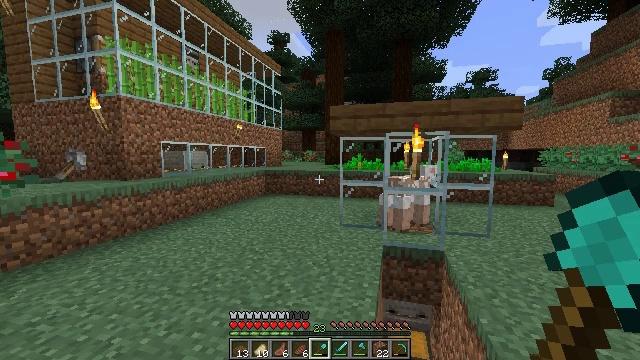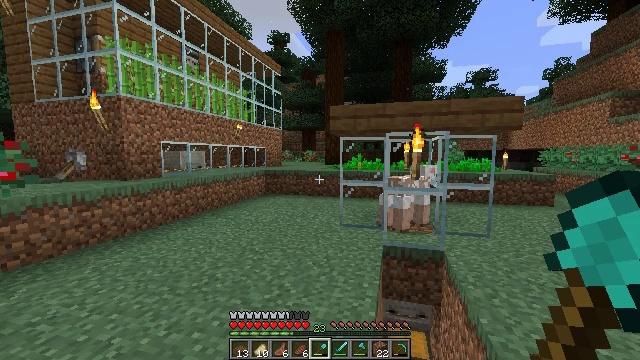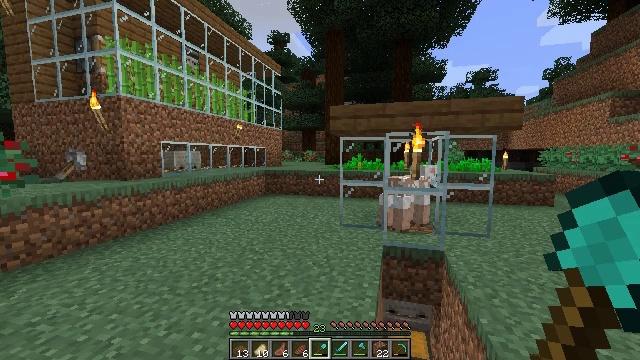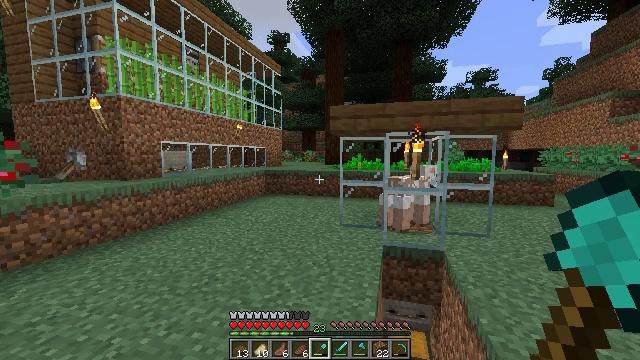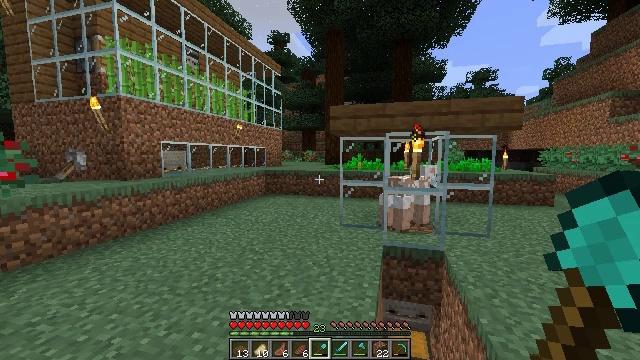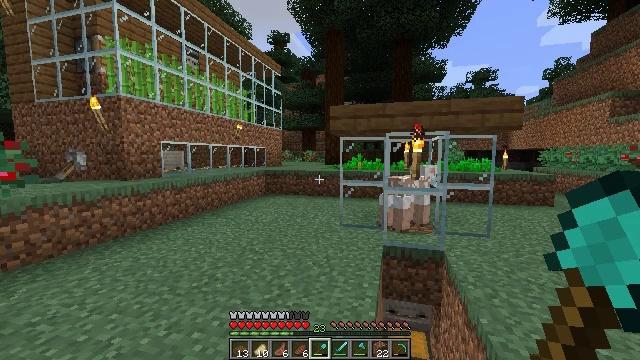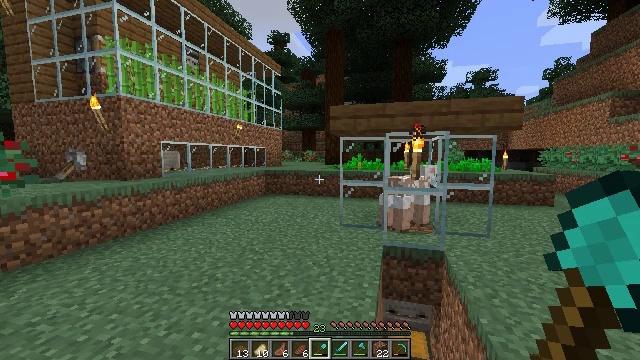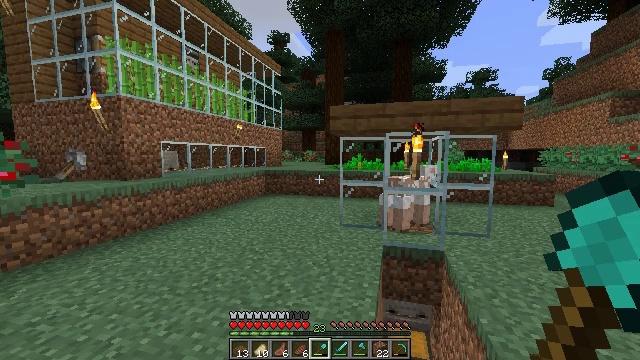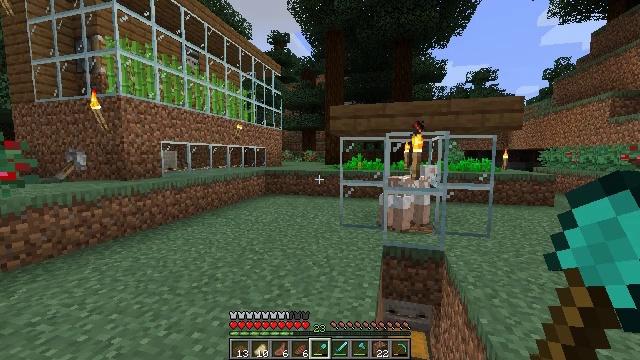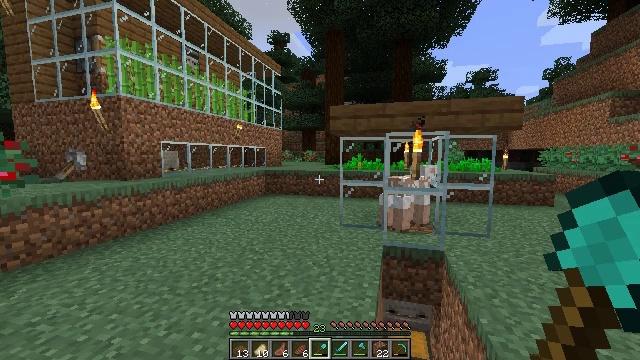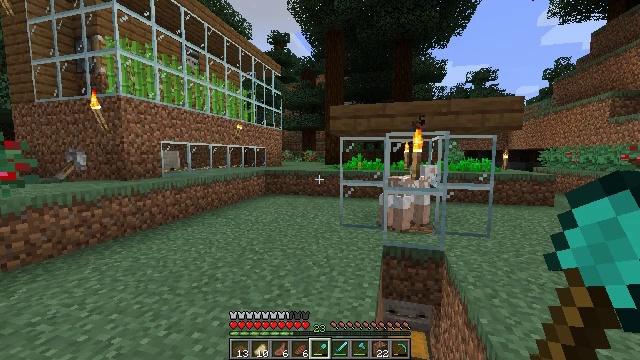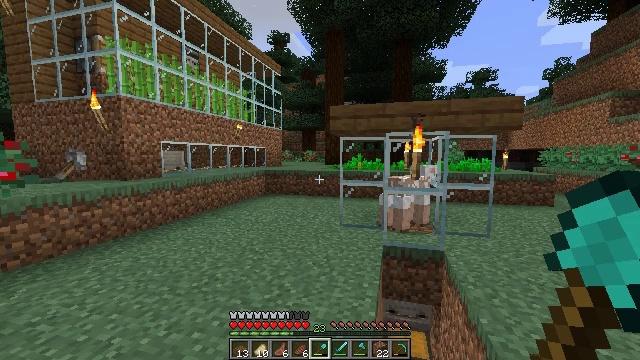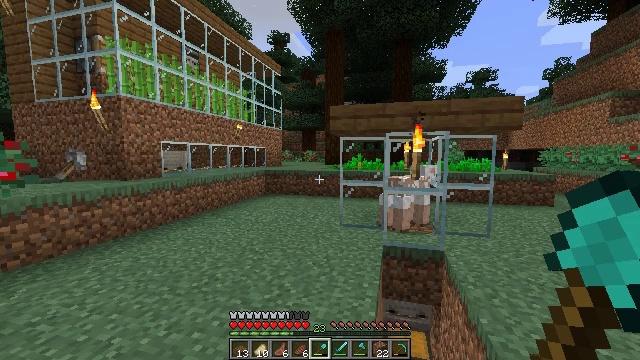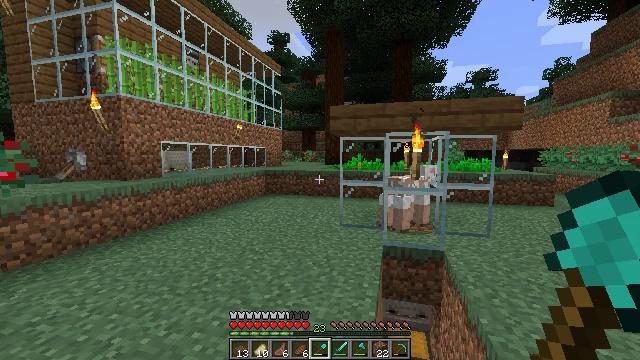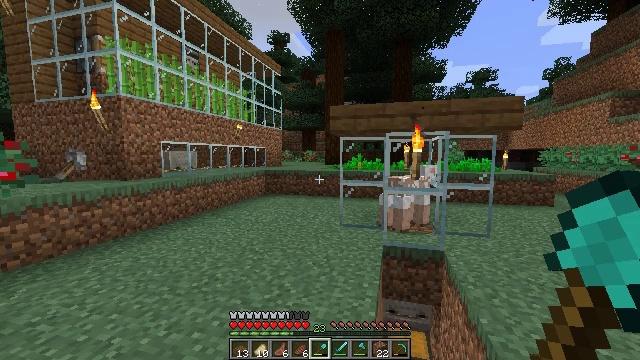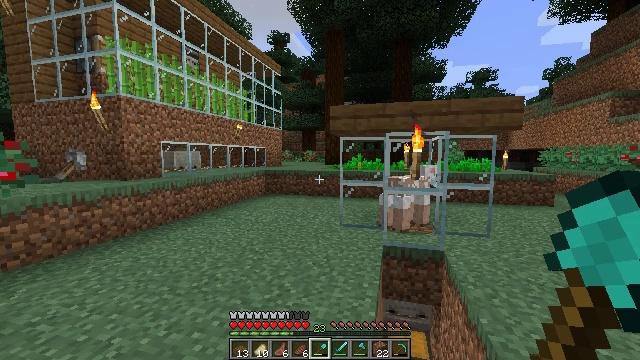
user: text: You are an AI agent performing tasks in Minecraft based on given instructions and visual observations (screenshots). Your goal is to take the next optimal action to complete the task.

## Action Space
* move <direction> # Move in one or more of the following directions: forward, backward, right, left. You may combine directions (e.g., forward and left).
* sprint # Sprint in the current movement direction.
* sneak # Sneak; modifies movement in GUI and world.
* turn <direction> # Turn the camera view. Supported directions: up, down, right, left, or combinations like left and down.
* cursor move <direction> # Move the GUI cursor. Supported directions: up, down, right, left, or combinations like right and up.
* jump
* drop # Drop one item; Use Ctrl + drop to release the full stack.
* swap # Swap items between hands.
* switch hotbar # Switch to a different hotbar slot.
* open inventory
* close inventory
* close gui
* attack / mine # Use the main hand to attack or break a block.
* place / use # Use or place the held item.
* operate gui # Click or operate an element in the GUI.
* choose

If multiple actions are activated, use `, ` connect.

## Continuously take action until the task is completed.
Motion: motion action
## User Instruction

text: Hunt a cow.
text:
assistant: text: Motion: no_op
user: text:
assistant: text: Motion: no_op
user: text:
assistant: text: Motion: no_op
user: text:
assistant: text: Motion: no_op
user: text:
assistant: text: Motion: no_op
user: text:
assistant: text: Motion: no_op
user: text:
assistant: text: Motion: no_op
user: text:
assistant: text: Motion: no_op
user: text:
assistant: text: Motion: no_op
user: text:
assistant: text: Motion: no_op
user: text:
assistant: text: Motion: no_op
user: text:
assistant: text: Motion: no_op
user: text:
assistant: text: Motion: no_op
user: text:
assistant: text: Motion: no_op
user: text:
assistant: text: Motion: no_op
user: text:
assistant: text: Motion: no_op
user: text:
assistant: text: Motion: no_op
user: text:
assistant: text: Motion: no_op
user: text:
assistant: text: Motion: no_op
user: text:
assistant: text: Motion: no_op
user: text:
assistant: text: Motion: no_op
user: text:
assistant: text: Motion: no_op
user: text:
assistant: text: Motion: no_op
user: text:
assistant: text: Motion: no_op
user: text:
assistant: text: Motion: no_op
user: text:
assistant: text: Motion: no_op
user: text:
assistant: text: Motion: no_op
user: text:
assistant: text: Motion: no_op
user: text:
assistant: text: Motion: no_op
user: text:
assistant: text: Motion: no_op